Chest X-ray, AP view. Patient: 56 years old, sex M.
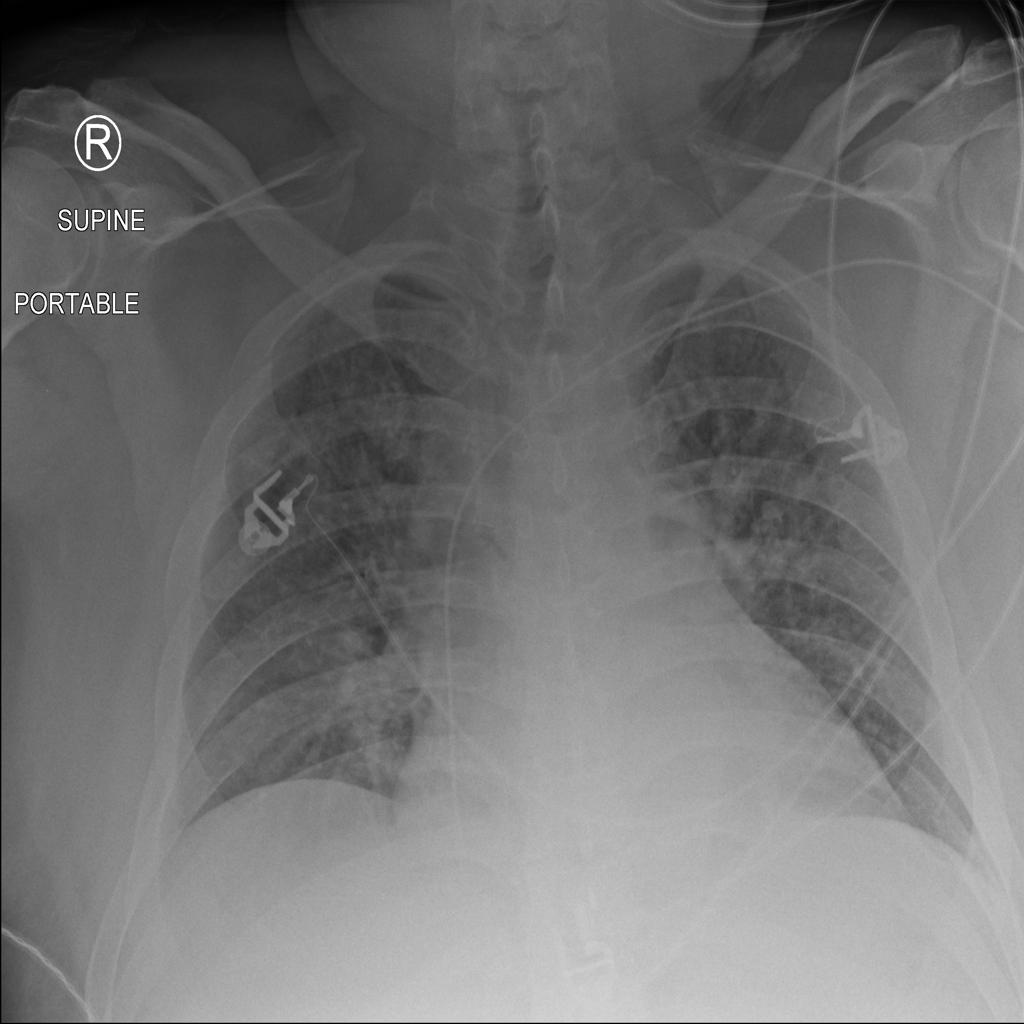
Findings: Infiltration